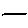
Label: line